Question: In I am using the . Here a button for are available. This is build in button for 'tinyMCE'. The image of the button is given below..

I have to customise this button function by adding some more symbols extra. But I can't find the file to edit. Which file is contains the functions of 'insert special character' button. And where it resides. I look the directory but I can't find the necessary files. Please any one help me to find...
I am using version.
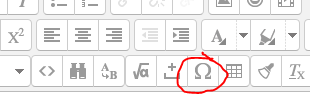
Answer: The symbols are in this file
'''
/lib/editor/tinymce/tiny_mce/3.5.8/themes/advanced/js/charmap.js
'''